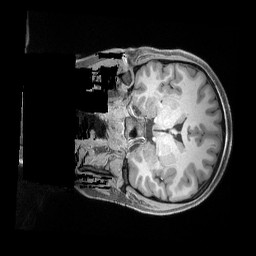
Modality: T1w
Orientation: coronal
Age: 24
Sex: female
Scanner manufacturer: siemens
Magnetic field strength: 3 T
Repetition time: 2.4 s
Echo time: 0.00228 s